Aerial crown-view tile of a tropical tree (Barro Colorado Island, Panama), acquired 20241112:
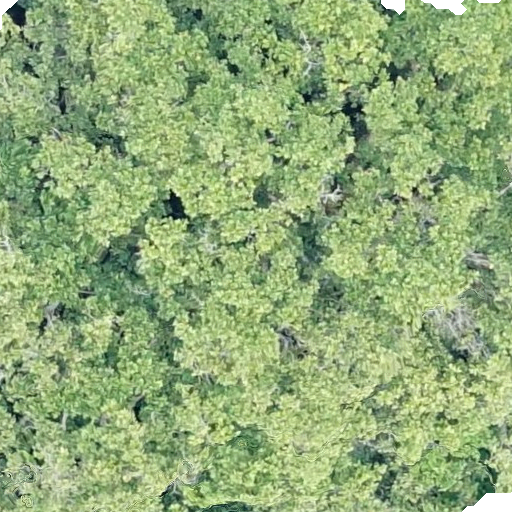
Species: Anacardium excelsum
GBIF accepted scientific name: Anacardium excelsum
Crown area: 581.272 m²